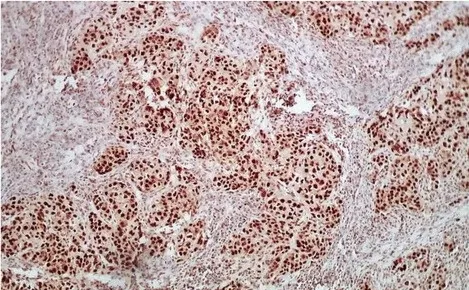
Immunohistochemistry shows positive staining for MLH1 in tumor cells.
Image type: pathology (immunostaining)